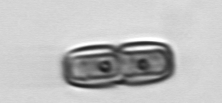
Label: Ephemera